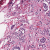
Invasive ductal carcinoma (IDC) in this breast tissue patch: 1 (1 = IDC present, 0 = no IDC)